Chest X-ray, AP view. Patient: 57 years old, sex M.
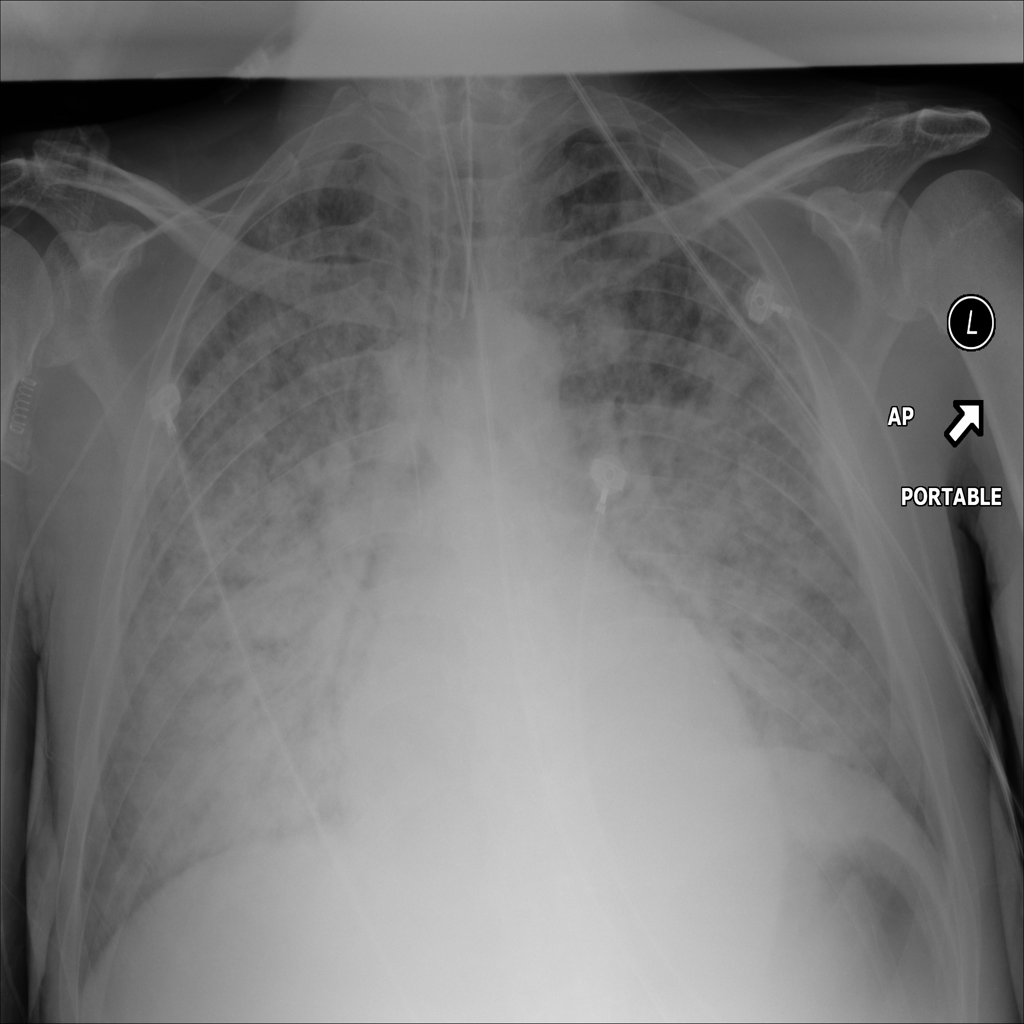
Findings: No Finding